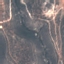
Land use / land cover class: HerbaceousVegetation